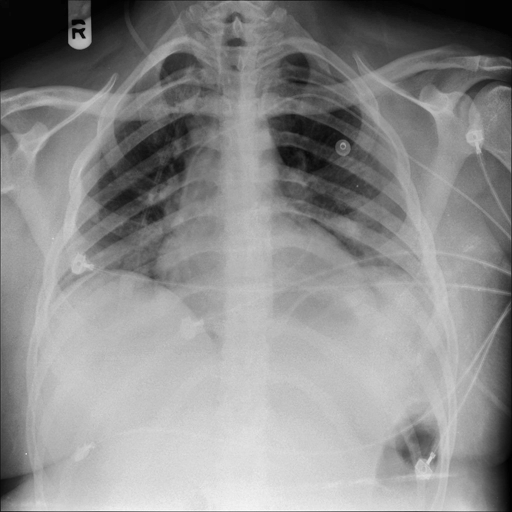
Finding: NORMAL